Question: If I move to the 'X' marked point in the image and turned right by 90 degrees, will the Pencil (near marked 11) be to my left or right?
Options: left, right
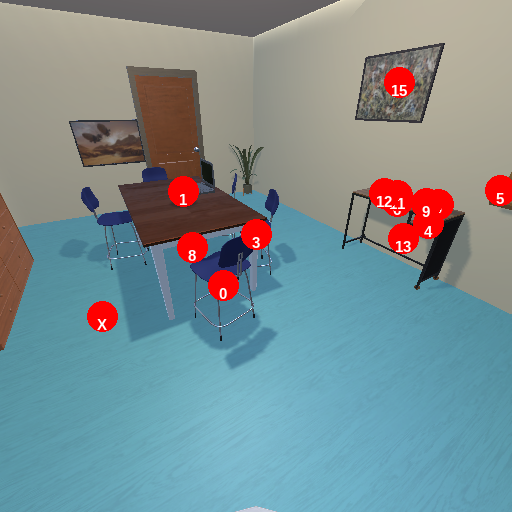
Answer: left